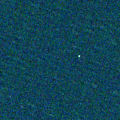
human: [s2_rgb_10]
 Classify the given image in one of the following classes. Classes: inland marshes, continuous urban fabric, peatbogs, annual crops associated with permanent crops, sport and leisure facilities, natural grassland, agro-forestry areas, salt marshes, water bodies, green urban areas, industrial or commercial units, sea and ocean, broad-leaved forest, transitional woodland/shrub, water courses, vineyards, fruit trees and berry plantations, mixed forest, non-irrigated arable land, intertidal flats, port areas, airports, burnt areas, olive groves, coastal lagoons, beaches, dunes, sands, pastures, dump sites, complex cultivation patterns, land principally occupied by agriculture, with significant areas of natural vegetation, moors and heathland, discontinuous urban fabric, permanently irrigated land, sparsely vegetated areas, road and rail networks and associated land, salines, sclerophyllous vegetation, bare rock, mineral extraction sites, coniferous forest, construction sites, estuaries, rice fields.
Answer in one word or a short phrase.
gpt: sea and ocean